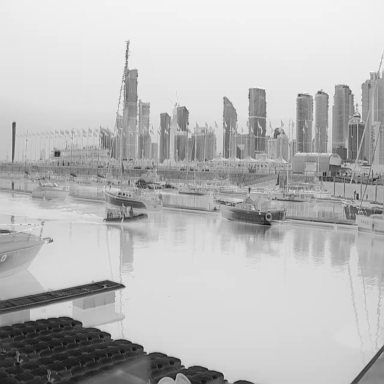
There are 13 objects shown in the infrared image, including five canoes, and eight sailboats.